Question: I am trying to create this filter thing with check boxes.

I am trying to toggle the state of the check boxes to be true or false
'''
<x-input.checkbox wire:click="$toggle(free_trial)"/>
'''
'''
public $free_trial = false;
public $free_forever = false;
public $pay_per_user = false;
public $progressive = false;
'''
When I do this approach, I am not sure how to make the inverse work, so if it is unchecked It would be false. Is there a way to add something to this, so if it's clicked again it would change it to false?
'''
<x-input.checkbox wire:click="$set('free_trial','true')"/>
'''
Any help much appreciated :)
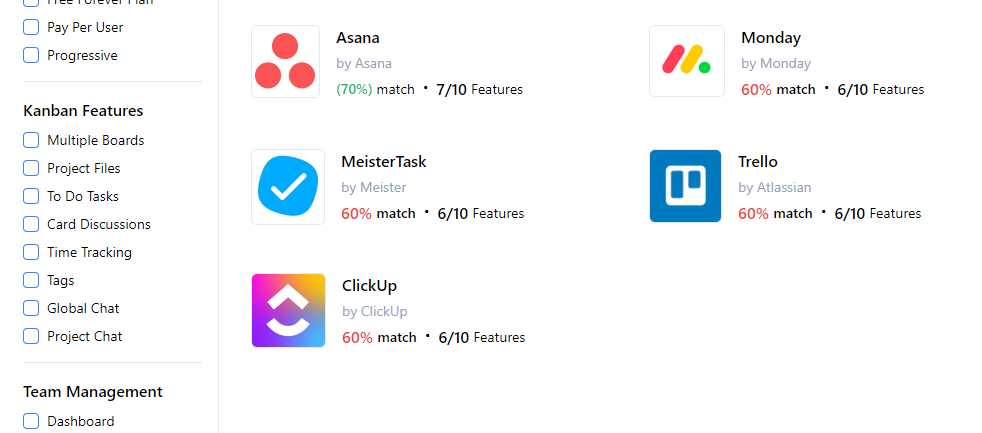
Answer: '''
<x-input.checkbox wire:click="$set('free_trial',{{ $free_trial ? 'false' : 'true' }})"/>
'''
I prefer dev this kind of login in a backend method.
'''
<x-input.checkbox wire:click="toggleProperties('free_trial')"/>
public function toggleProperties($property)
{
if($property == 'free_trial')
$this->free_trial = !$this->free_trial;
elseif(...) //.....
}
'''